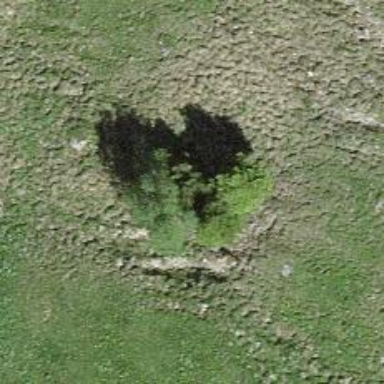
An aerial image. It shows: Needle-leaved tree in nature.